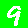
Digit: 9